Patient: sex F, age 72
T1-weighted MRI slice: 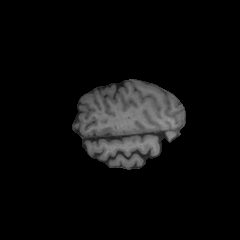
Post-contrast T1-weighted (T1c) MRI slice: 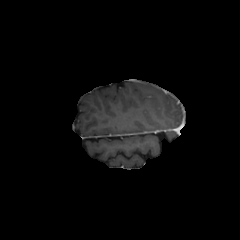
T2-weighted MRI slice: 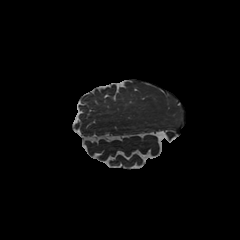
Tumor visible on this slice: no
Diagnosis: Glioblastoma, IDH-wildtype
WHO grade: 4